Question: When you have loop in the loop or nested loop, let's say for-loop, regardless of the programming language(of course must be imperative)
'''
for(int j = 1; j <= 100; j++){
for(int k = 1; k <= 200; k++){
\body or terms
}
}
'''
is the mathematical equivalent, when I want to sum it for i = 1 with all j = {1, 200} and i = 2 with again all j = {1, 200} and so on :

And the red-circled condition is unnecessary, right?
And the same applies for multiple nested loops?
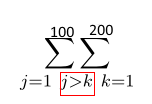
Answer: The code you provided will run as you explained
> sum it for i = 1 with all j = {1, 200} and i = 2 with again all j = {1, 200} and so on
However, the mathematical equivalent is the condition marked in red.
The sigmas the condition is equivalent to this code:
'''
for(int j = 1; j <= 100; j++){
for(int k = 1; k < j; k++){
\body or terms
}
}
'''
Hope I helped.